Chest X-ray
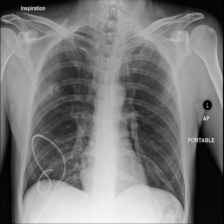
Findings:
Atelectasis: negative
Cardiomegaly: negative
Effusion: negative
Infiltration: negative
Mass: negative
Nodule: negative
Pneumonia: negative
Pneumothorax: positive
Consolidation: negative
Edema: negative
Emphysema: negative
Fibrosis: negative
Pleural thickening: negative
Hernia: negative